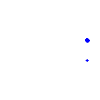
Particle: pion